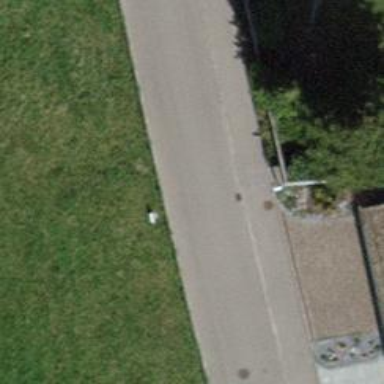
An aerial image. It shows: Residential road with asphalt surface and sidewalk on the left side.